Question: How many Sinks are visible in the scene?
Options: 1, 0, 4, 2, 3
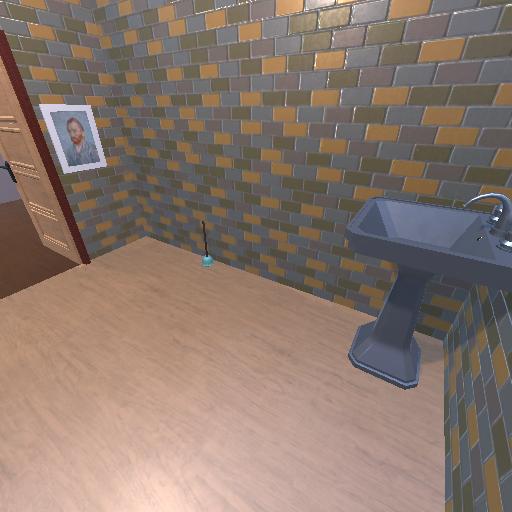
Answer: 1